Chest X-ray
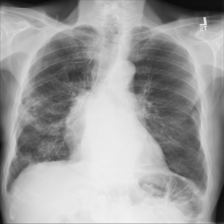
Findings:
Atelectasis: negative
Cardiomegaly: negative
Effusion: negative
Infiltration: positive
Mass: positive
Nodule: negative
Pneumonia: negative
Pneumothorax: negative
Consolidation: negative
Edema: negative
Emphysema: negative
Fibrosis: negative
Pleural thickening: negative
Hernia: negative